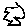
Label: hexagon